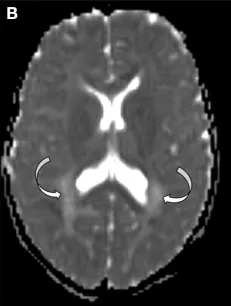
Brain MRI/MRS from patient 1 (B) Apparent diffusion coefficient map of the brain through the lateral ventricles showing areas of hyperintensity suggestive of facilitated diffusion (absent diffusion restriction/curved arrows).
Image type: radiology (mri)